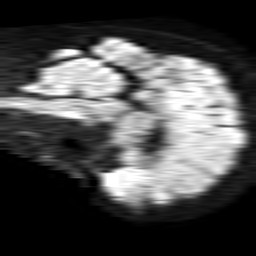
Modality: TRACE
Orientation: sagittal
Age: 34
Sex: female
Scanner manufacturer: philips
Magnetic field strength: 1.5 T
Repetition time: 4.6 s
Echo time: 0.08631 s